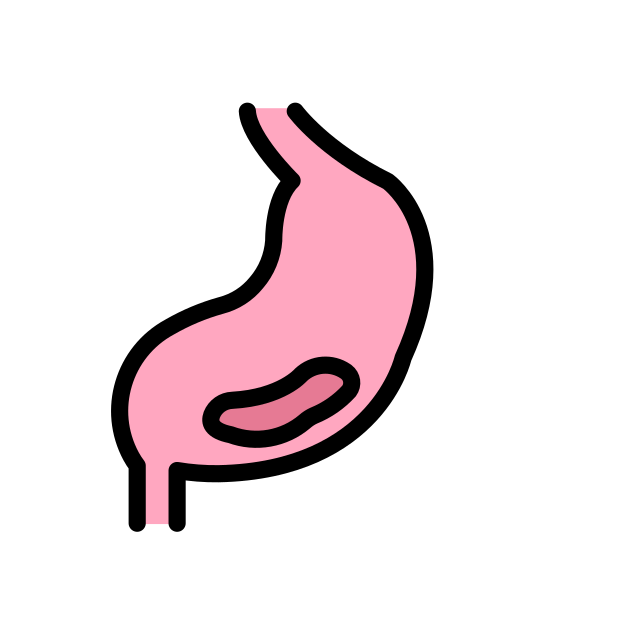
stomach